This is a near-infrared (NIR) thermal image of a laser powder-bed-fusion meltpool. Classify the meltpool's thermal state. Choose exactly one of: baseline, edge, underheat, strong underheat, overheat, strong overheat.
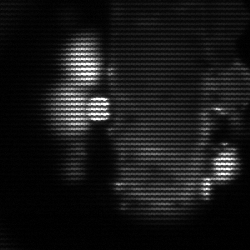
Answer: strong underheat